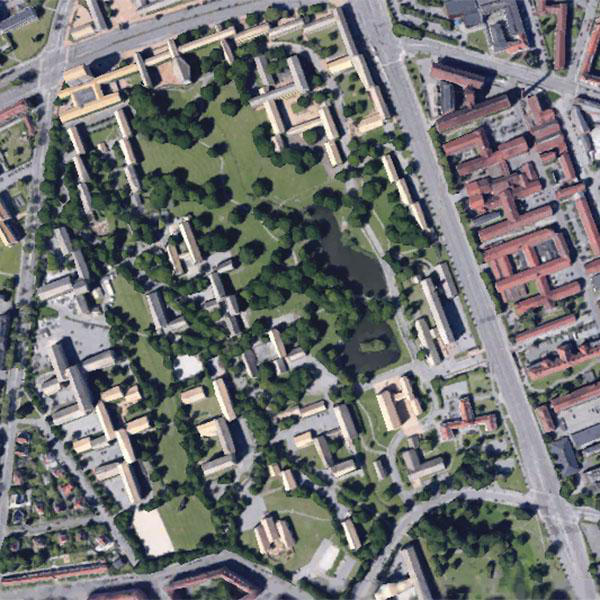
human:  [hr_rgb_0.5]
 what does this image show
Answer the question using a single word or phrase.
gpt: dense residential